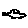
Label: car